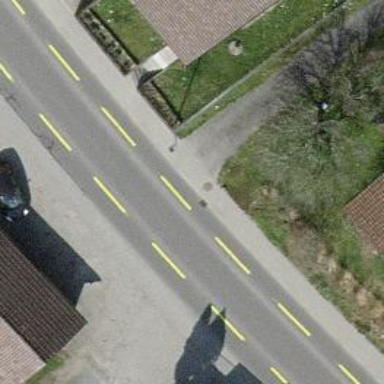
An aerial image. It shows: Sidewalk along the footway.